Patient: sex F, age 57
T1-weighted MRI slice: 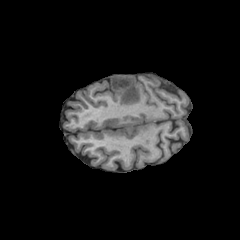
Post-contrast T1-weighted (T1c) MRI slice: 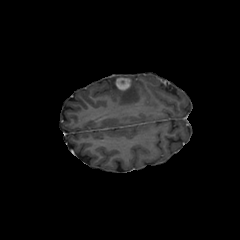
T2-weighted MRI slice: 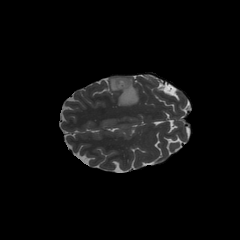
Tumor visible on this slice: yes
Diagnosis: Glioblastoma, IDH-wildtype
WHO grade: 4